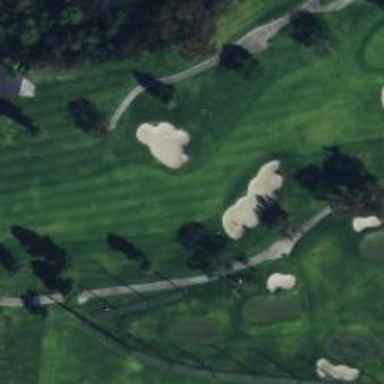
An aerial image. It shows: Golf hole.